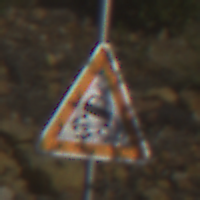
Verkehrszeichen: SchleuderOderRutschgefahr
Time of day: MorningAfternoon
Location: Outdoor (RoadRail)
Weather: PartlyCloudy
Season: NotSpecified
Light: Natural